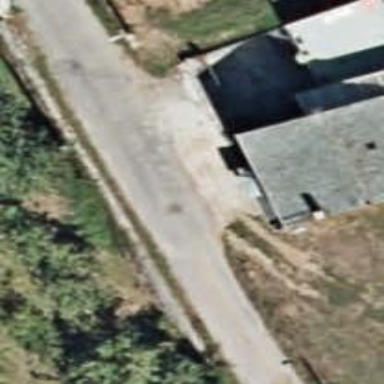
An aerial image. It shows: Paved residential road.